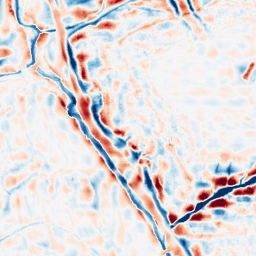
Category: wavelet
Decomposition family: wavelet_dwt
Decomposition parameters: wavelet: db4
level: 4
Upsampling method: sinc_hamming
Upsampling parameters: scale: 2
kernel_size: 4
Upsampling scale: 2